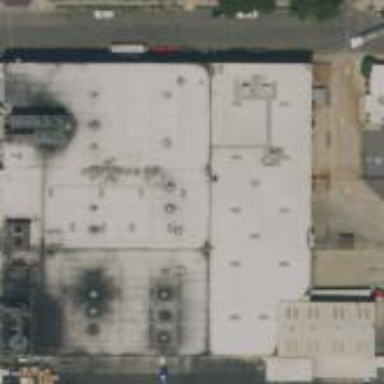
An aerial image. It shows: Warehouse.